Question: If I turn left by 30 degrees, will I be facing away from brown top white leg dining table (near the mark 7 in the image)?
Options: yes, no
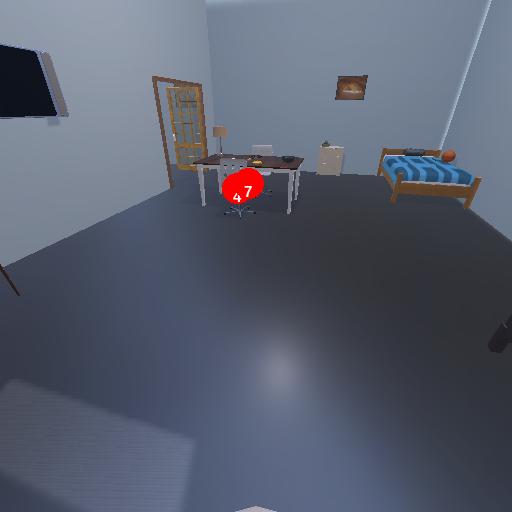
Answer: yes